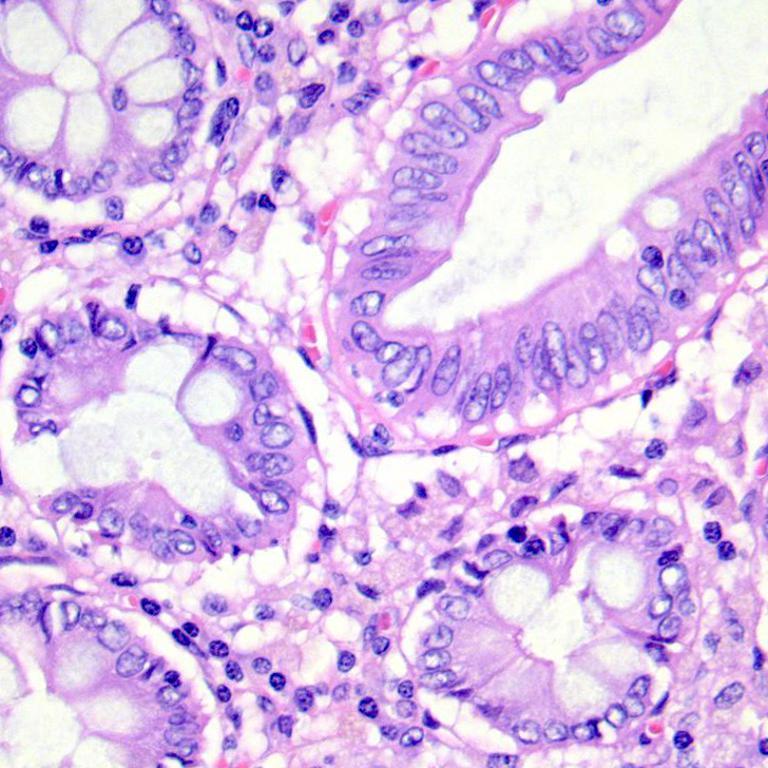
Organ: colon
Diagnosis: benign